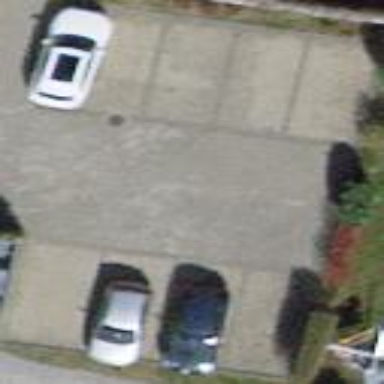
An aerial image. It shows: Parking area with asphalt surface.